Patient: sex F, age 58
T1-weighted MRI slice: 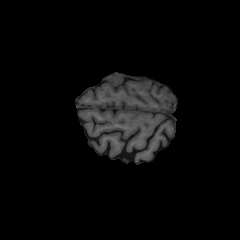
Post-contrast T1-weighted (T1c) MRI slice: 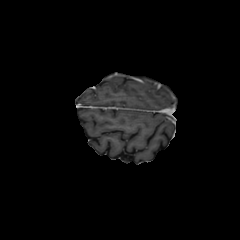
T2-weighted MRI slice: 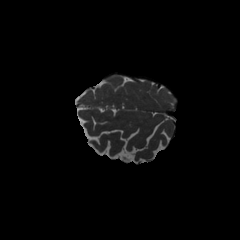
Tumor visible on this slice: no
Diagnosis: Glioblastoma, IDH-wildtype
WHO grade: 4